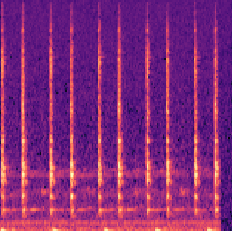
Sound class: Clock tick